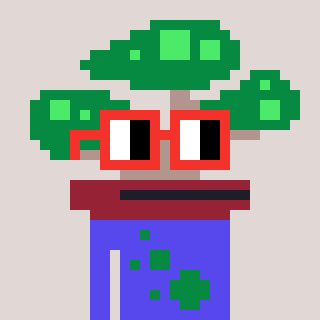
a pixel art character with square red glasses, a bonsai-shaped head and a computerblue-colored body on a warm background